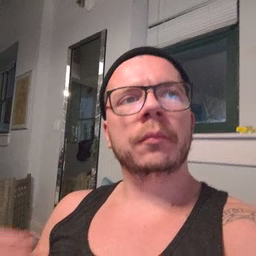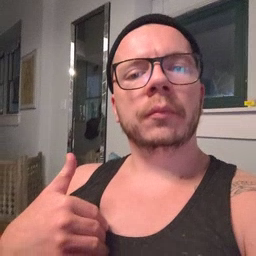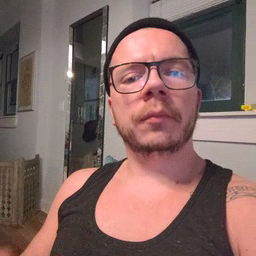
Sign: have